Interaction volume radius: 10 \u00c5
Interaction volume height: 45 \u00c5
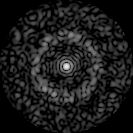
Disorder parameter: 0.831